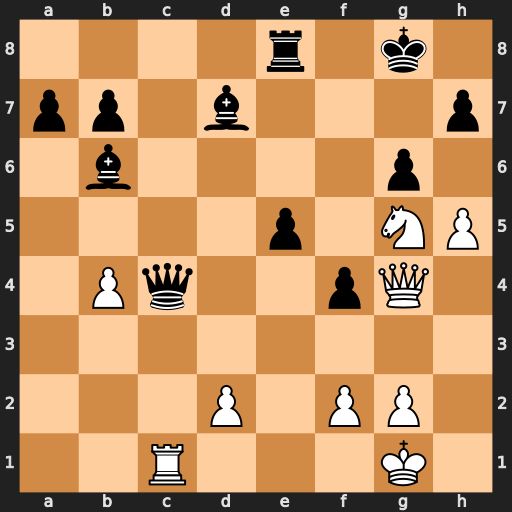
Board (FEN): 4r1k1/pp1b3p/1b4p1/4p1NP/1Pq2pQ1/8/3P1PP1/2R3K1
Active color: w
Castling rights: -
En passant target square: -
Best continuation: Qxd7 Qxc1+ Kh2 Qc7 Qxe8+